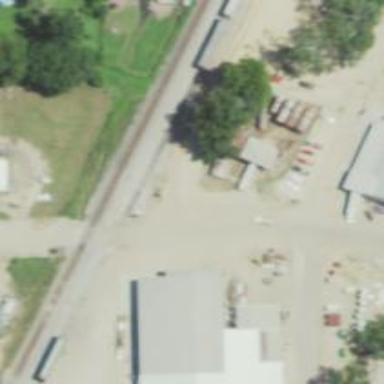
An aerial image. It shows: Railway service station.